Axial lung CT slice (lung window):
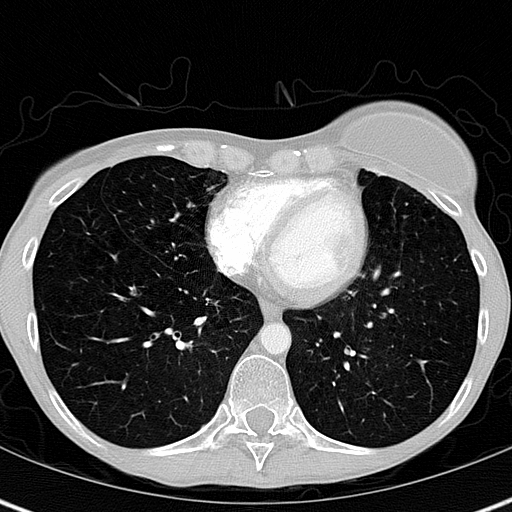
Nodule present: no